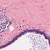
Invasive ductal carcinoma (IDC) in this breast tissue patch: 0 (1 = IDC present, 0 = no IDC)